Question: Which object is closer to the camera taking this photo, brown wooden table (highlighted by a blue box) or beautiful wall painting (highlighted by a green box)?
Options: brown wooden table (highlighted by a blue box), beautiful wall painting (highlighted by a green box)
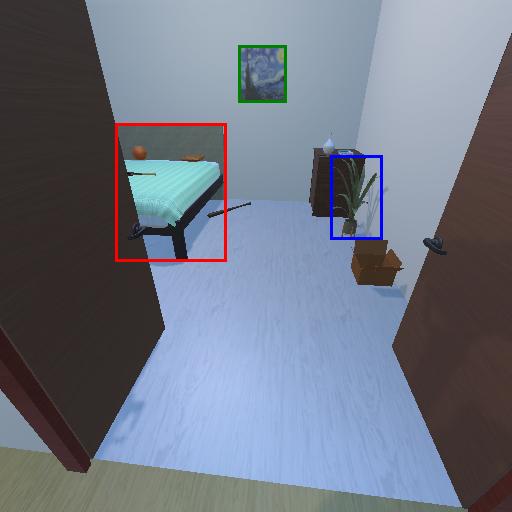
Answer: brown wooden table (highlighted by a blue box)